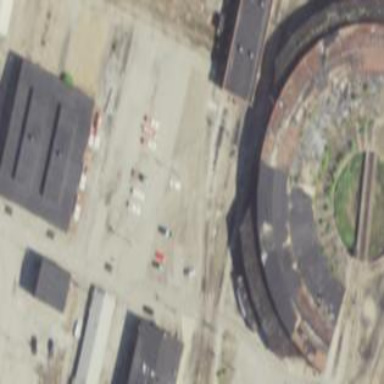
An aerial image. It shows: Building that serves as railway roundhouse.